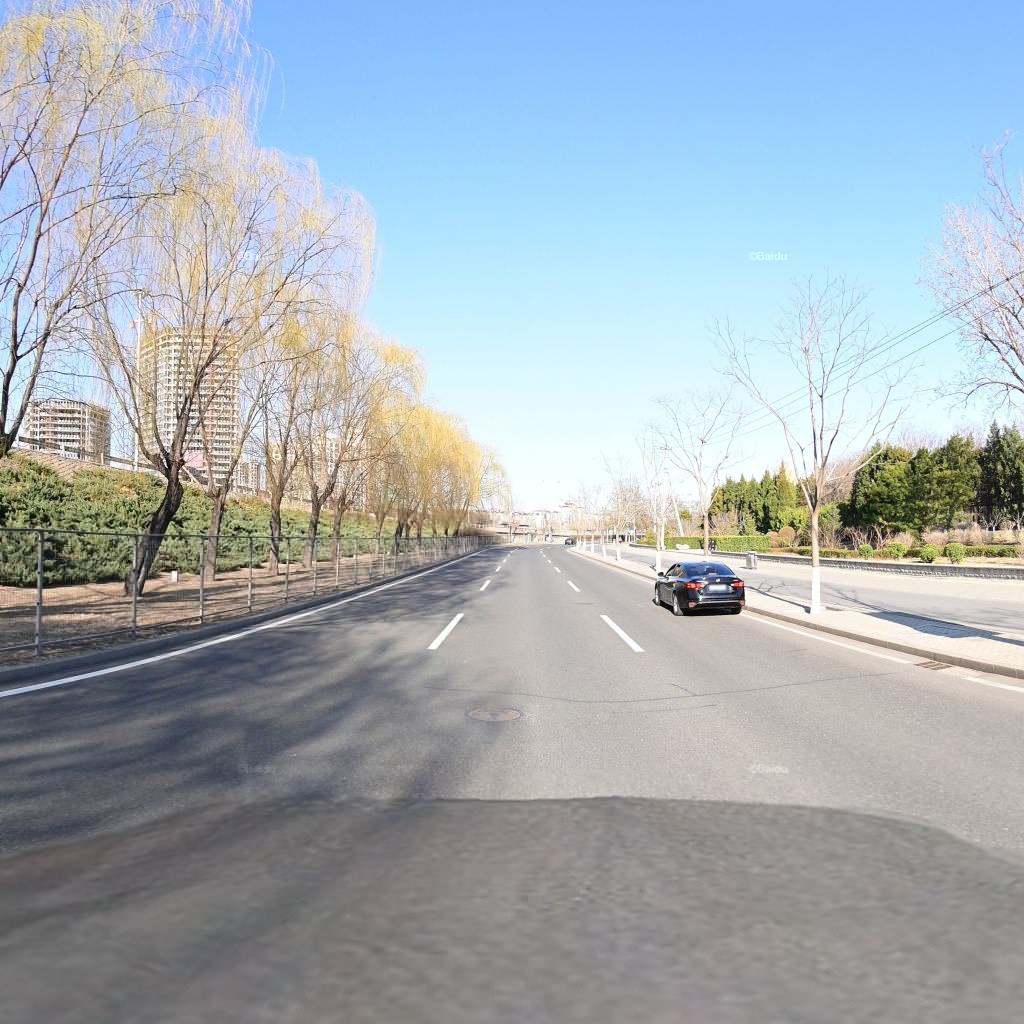
Region: Chaoyang
Road damage annotations: transverse patch, manhole cover